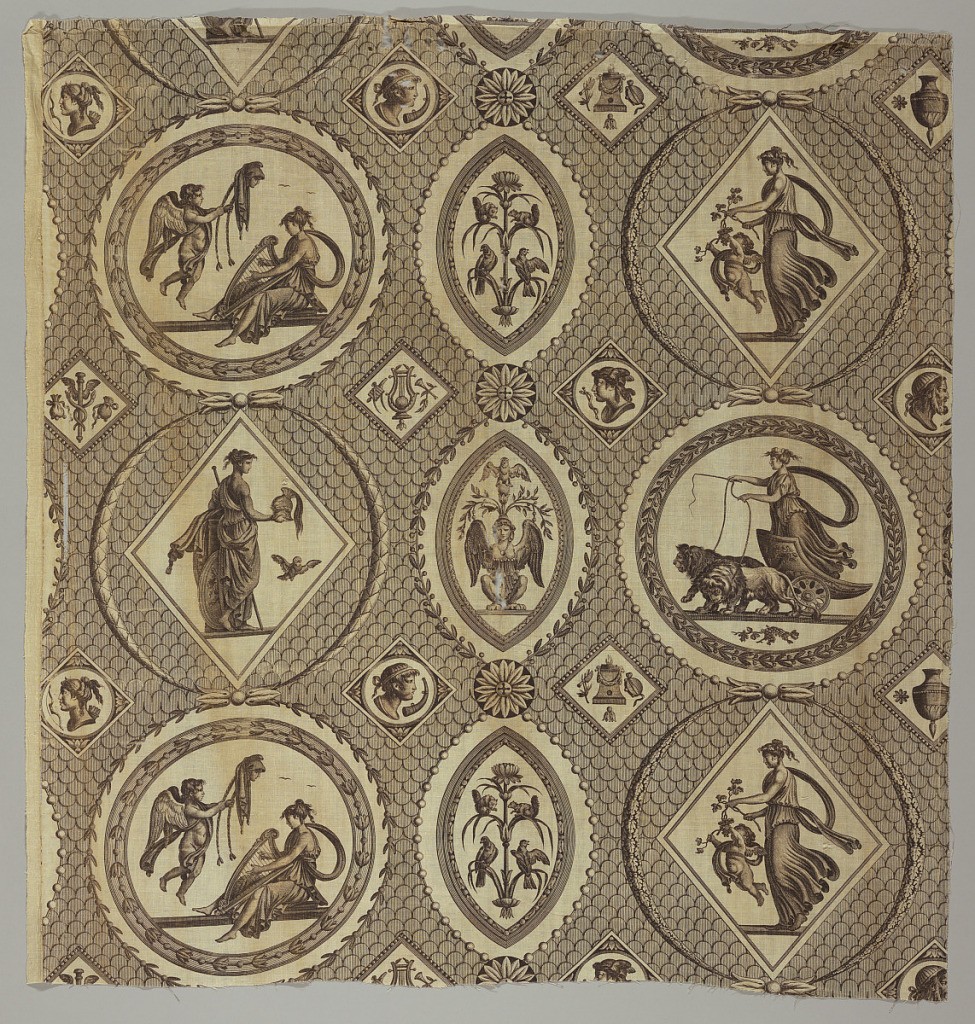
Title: Textile
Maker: Jean-Baptiste Huët, French, 1745–1811
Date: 1808
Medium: cotton Technique: printed by engraved plate on plain weave
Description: Brown and white toile with an imbricated ground has a series of medallions in a variety of shapes, each filled with classically-draped figures, putti, sphinxes, and animals.